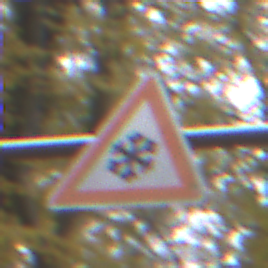
Verkehrszeichen: SchneeOderEisglaette
Umgebung: Outdoor, Nature
Tageszeit: MorningAfternoon
Wetter: Overcast
Licht: Natural
Jahreszeit: Autumn
Kontrast: LowContrast